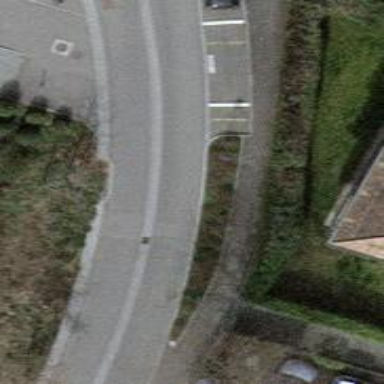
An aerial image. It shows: Traffic calming feature called choker.